Question: '''
throw new Exception("Test");
'''
only Throws

I can't get my Text in there...
I also tried
'''
throw new ArgumentException("Test");
'''
and with a 'try' 'catch' and without.
But it is my written throw that makes the window.
Edit:
Im working my way around so it is not possible that the throw comes.
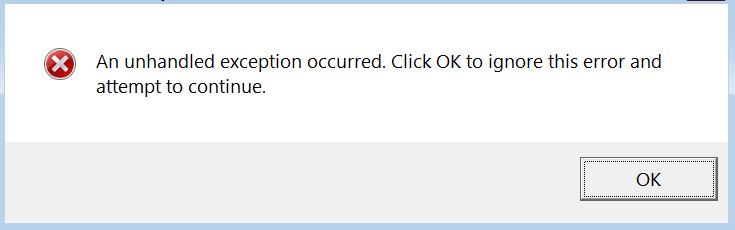
Answer: You will need to 'catch' the exception and extract the message to display.
'''
try
{
//Your code here
}
catch(Exception e)
{
var message = e.Message;
MessageBox.Show(message);
}
'''